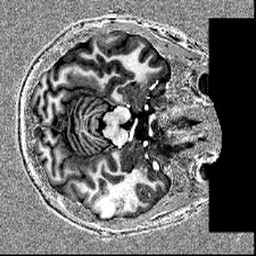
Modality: T1w
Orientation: axial
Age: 22
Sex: female